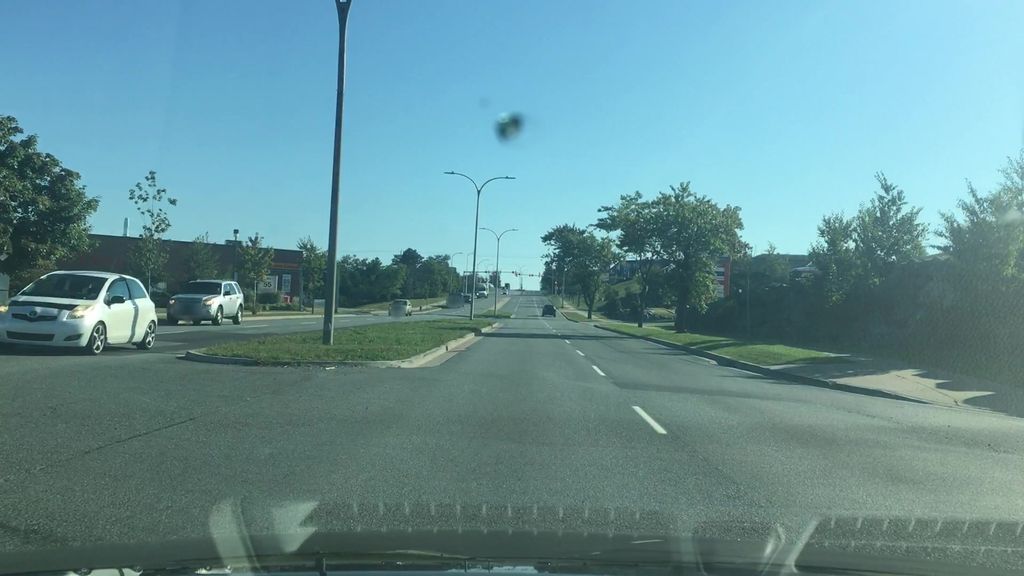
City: halifax